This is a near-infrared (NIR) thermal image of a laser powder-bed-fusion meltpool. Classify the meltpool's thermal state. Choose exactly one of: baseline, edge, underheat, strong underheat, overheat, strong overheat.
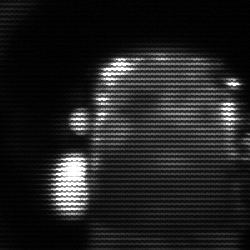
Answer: baseline